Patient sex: M
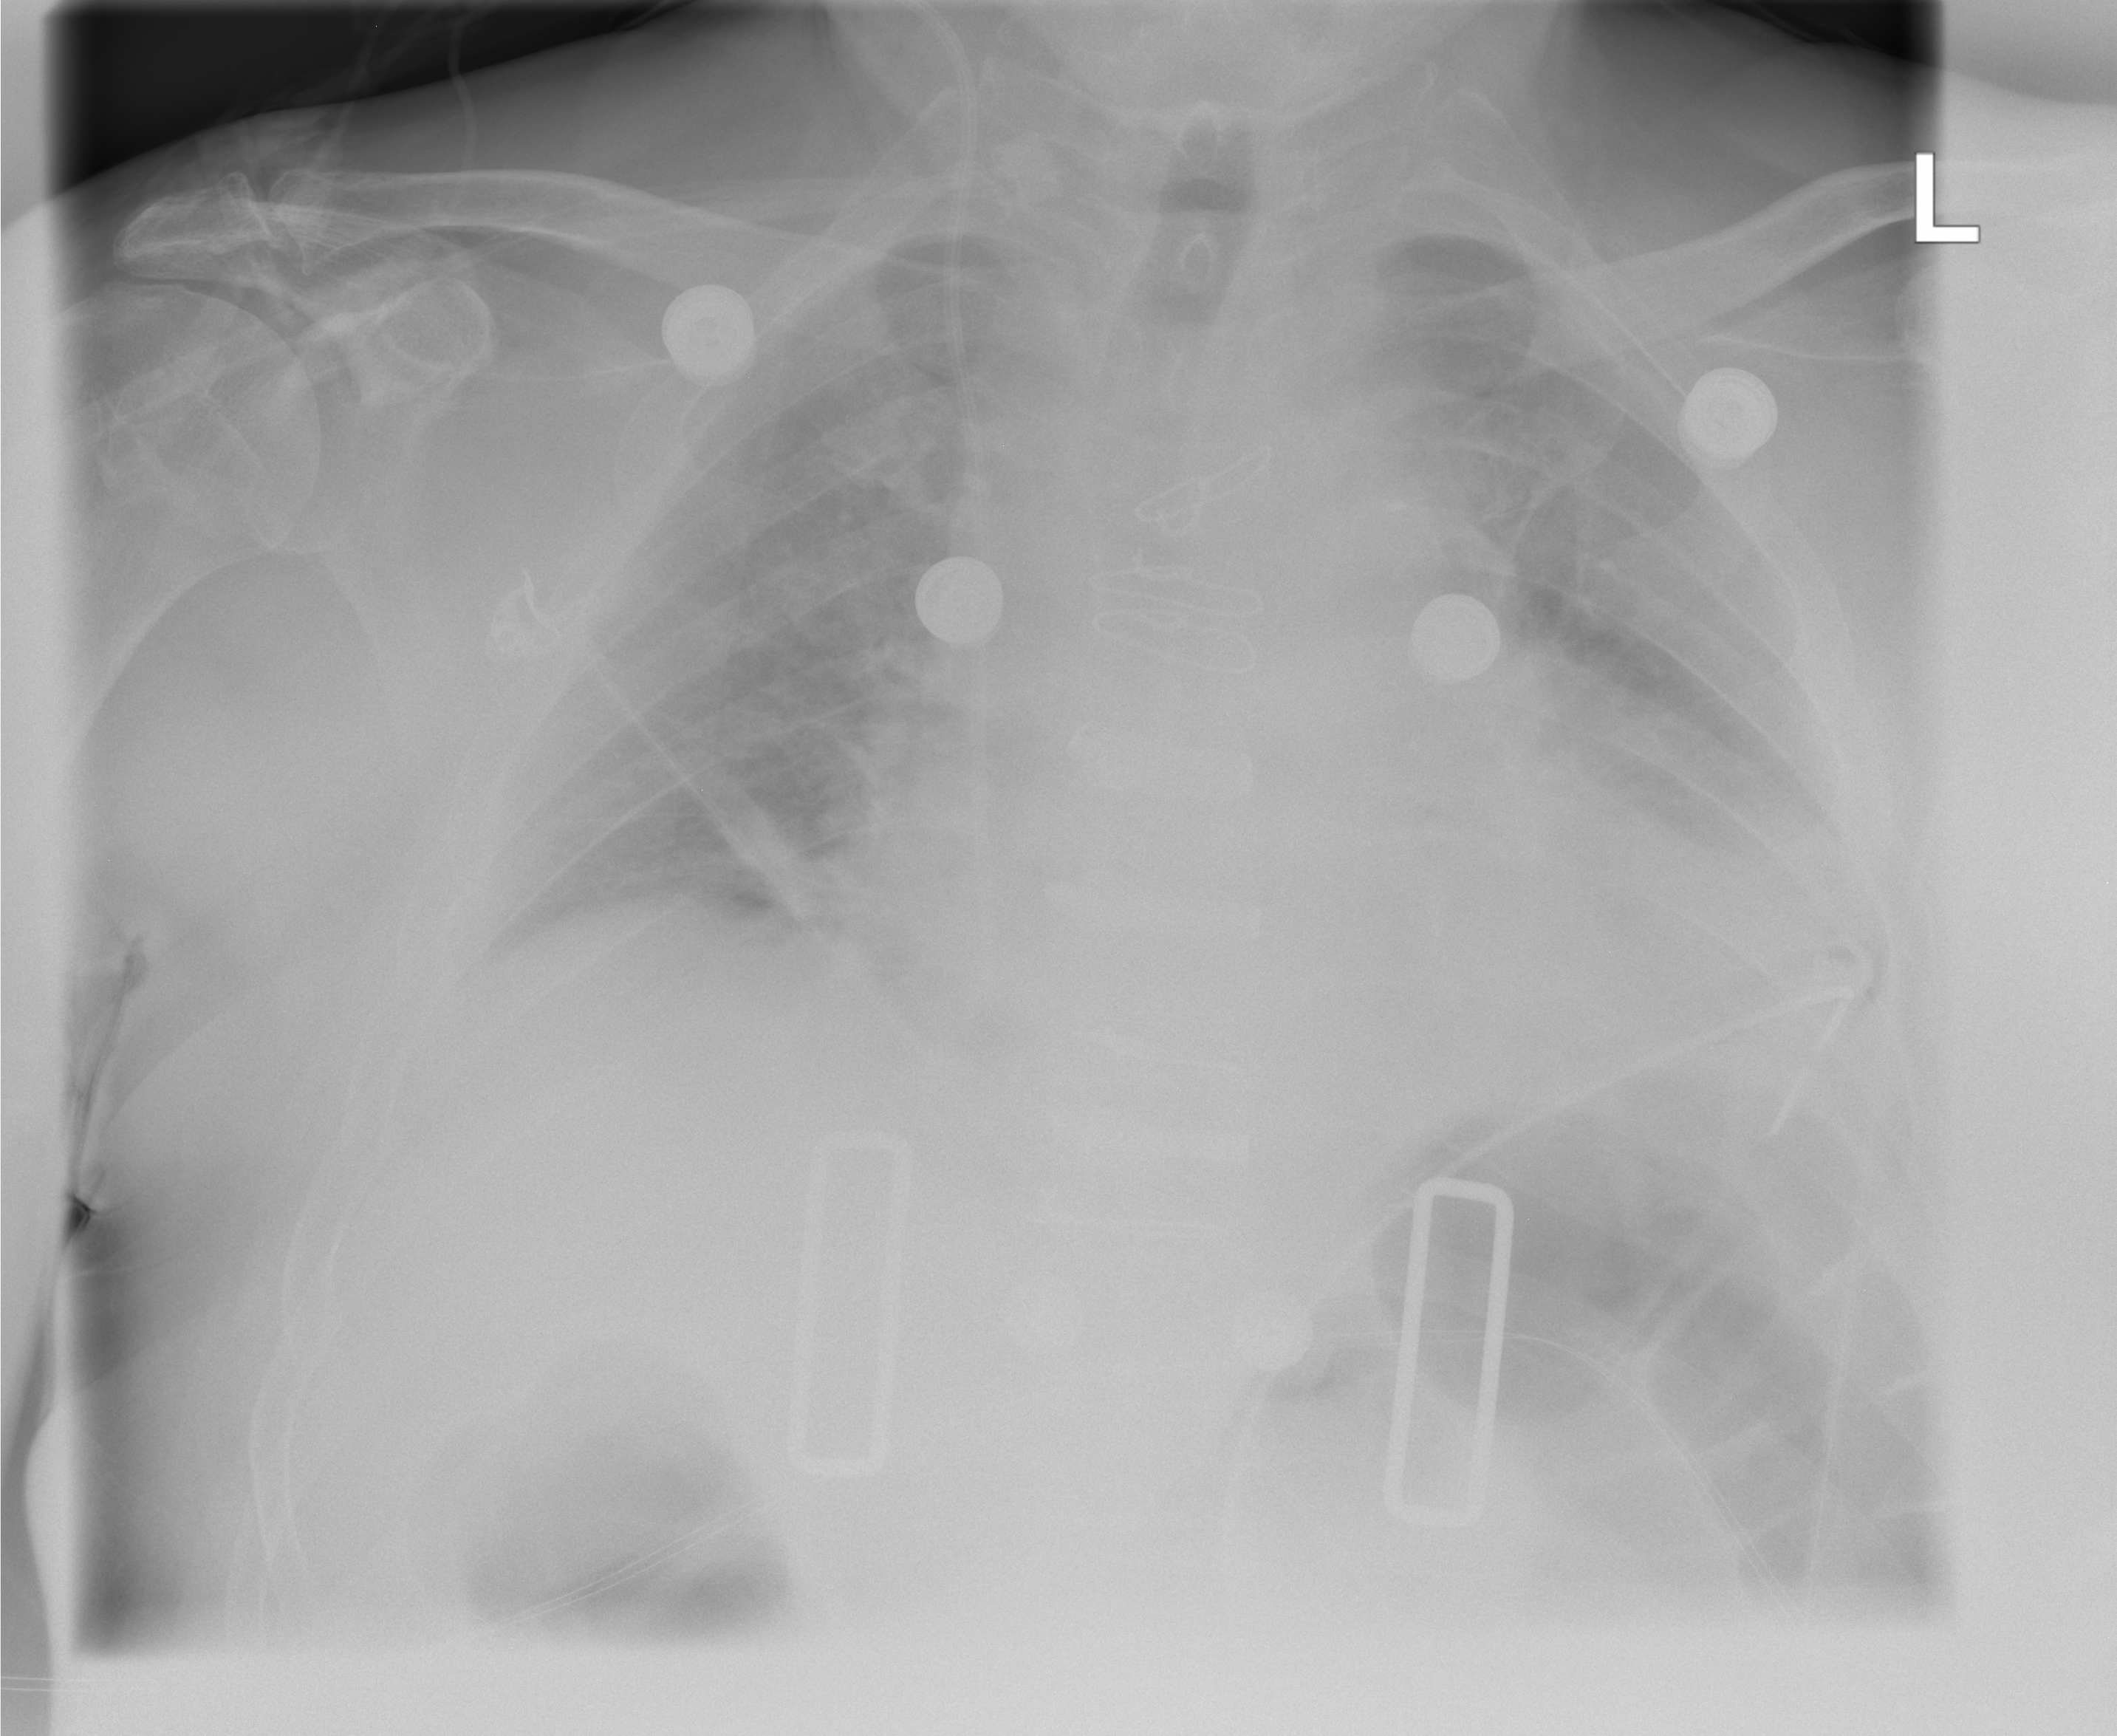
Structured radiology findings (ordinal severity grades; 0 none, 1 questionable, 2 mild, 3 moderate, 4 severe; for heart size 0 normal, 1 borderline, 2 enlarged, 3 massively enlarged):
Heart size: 2
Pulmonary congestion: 2
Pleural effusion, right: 1
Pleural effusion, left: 2
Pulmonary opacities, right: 0
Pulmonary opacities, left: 0
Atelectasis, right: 2
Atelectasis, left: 2